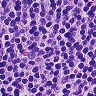
Metastatic tissue present: no